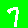
Digit: 7